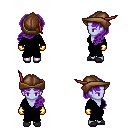
a pixel art fantasy rpg character, female body template, dark elf, purple skin, black robe, white pants, purple princess hairstyle, leather cap, gold gloves, gray slippers, four views (front, back, left, right), 2x2 character sprite sheet, small pixel art, hard edges, no anti-aliasing